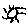
Label: sun